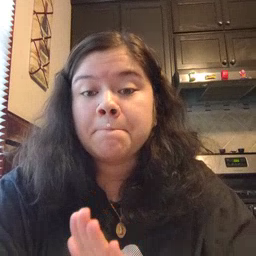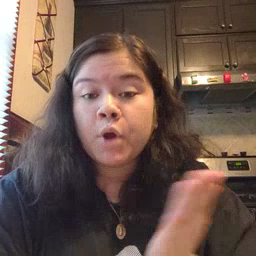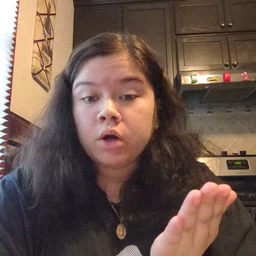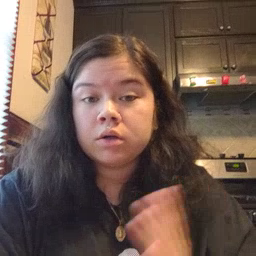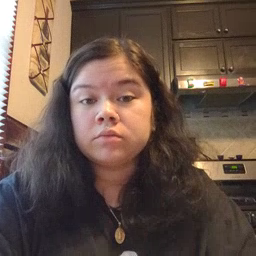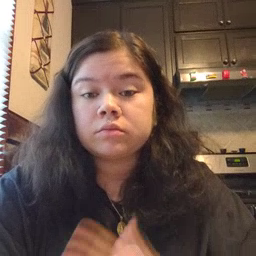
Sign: book